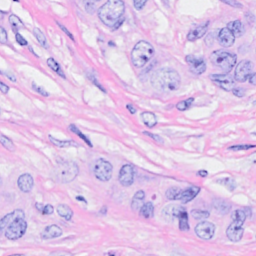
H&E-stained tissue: Breast